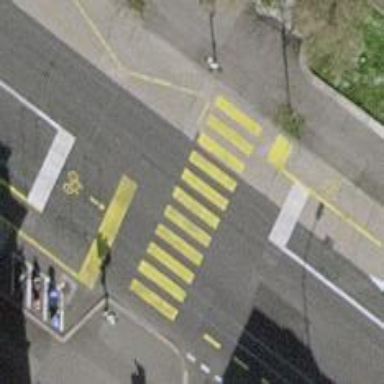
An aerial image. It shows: Marked crossing with traffic signals.